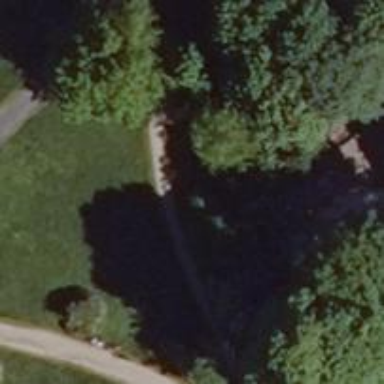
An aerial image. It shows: Path.